Question: A data that is deduced from a larger data using 'dplyr', shows me information regarding the total sales of the four quarters for the years 2013 and 2014.
'''
Quarter X2013 X2014 Total.Result
1 Qtr 1 77282.13 66421.10 143703.2
2 Qtr 2 69174.64 76480.13 145654.8
3 Qtr 3 65238.47 79081.74 144320.2
4 Qtr 4 65429.73 109738.82 175168.5
'''
I wish to plot a bargraph for the following using 'ggplot' by comparing the two years on the bars and for such bar-groups for the each of the quarters like shown below. (output from MS Excel)

The ggplot statement that I used is as shown below (I may be wrong)
'''
ggplot(qtr2, aes(x=as.factor(Quarter),fill=c(X2013,X2014))) +
geom_bar(position="dodge")
'''
and I get an error
'''
Error: Aesthetics must either be length one, or the same length as the dataProblems:as.factor(Quarter)
'''
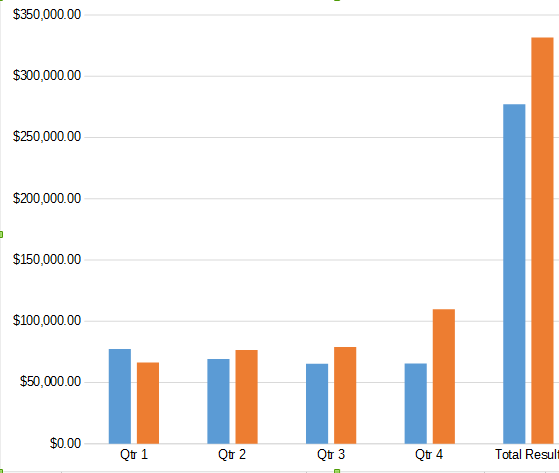
Answer: You need to bring your data into the long format for ggplot:
'''
require(ggplot2)
require(reshape2)
df <- read.table(header = TRUE, text = 'R Quarter X2013 X2014 Total.Result
1 Qtr 1 77282.13 66421.10 143703.2
2 Qtr 2 69174.64 76480.13 145654.8
3 Qtr 3 65238.47 79081.74 144320.2
4 Qtr 4 65429.73 109738.82 175168.5')
df$R <- NULL
head(df)
# bring to long data (1)
dfm <- melt(df, id.vars = c('Quarter', 'Total.Result'))
dfm
ggplot(dfm, aes(x = factor(Quarter), y = value, fill = variable) ) +
geom_bar(stat="identity", position = 'dodge')
'''
Regarding the Total Result column / bars: I don't know where this data should come from (missing?) - There is only one column, but two bars? And the values do not fit. If you tell me how to generate these, it should be no problem to plot.